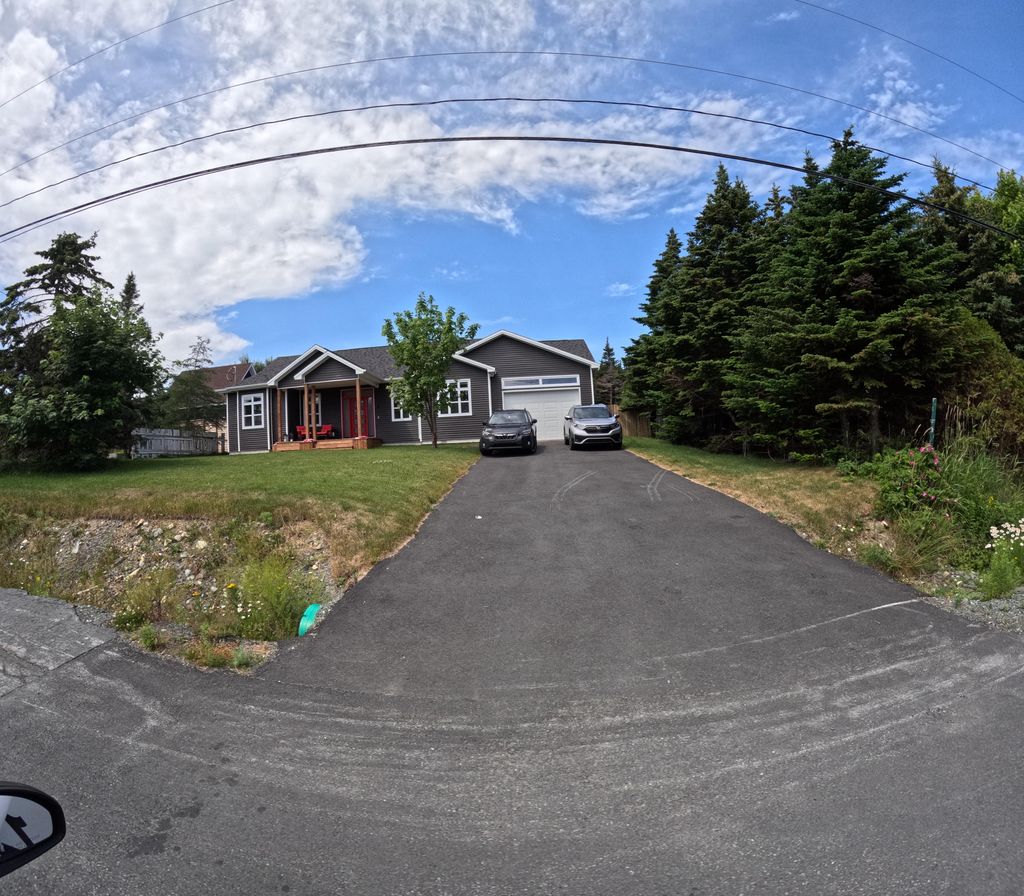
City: st_johns